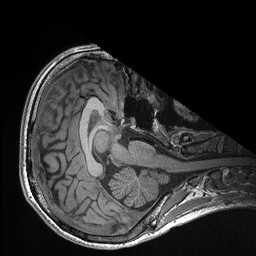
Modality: T1w
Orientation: axial
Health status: healthy
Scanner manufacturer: siemens
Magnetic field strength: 3 T
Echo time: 0.00298 s